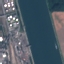
Land use / land cover: River